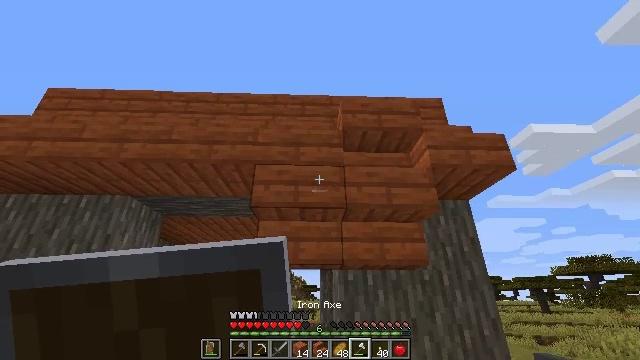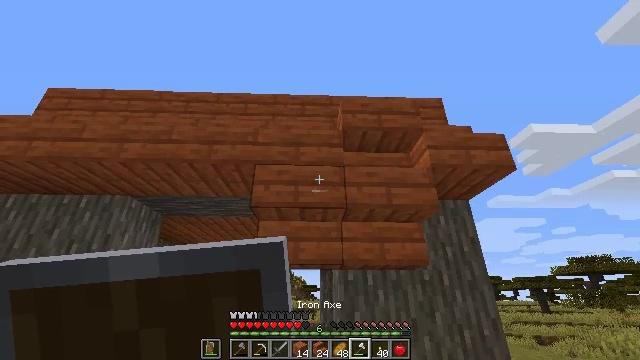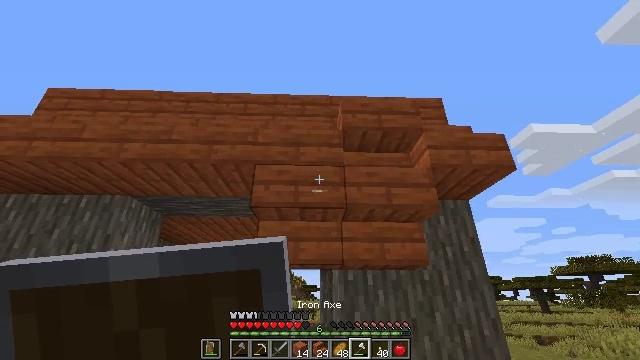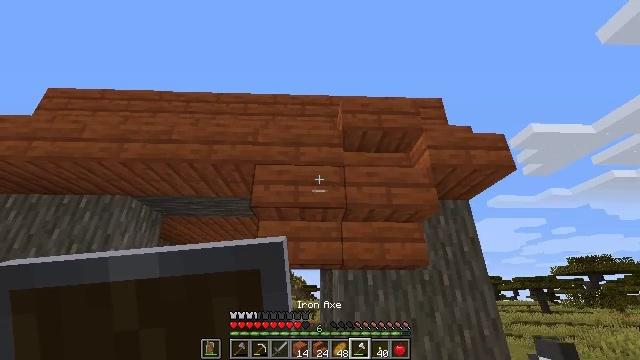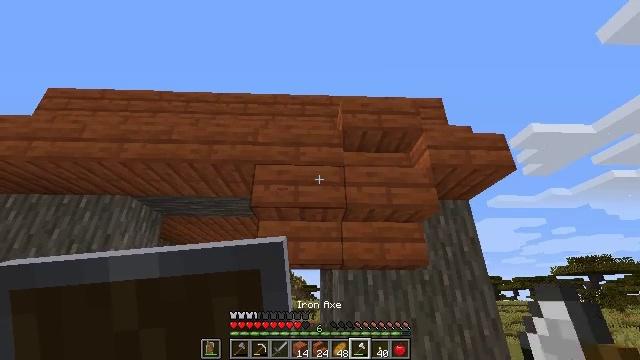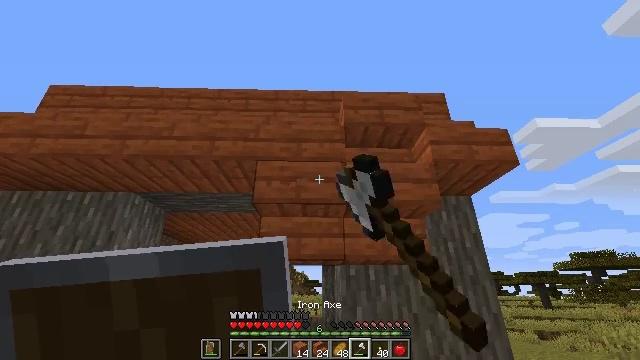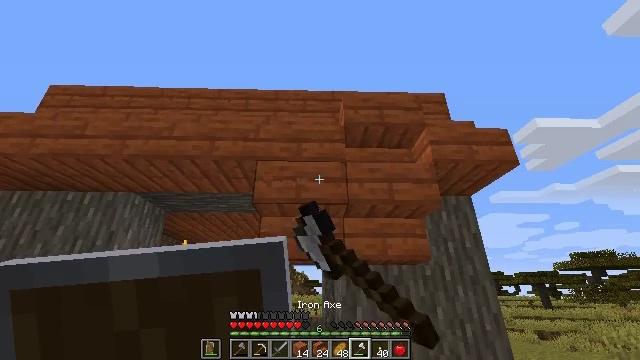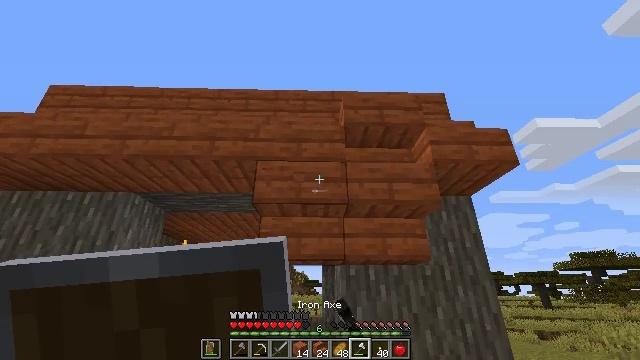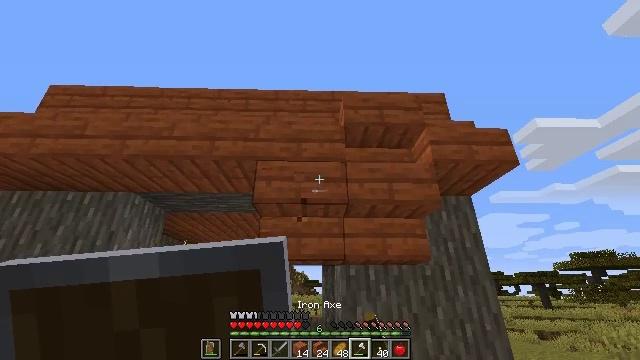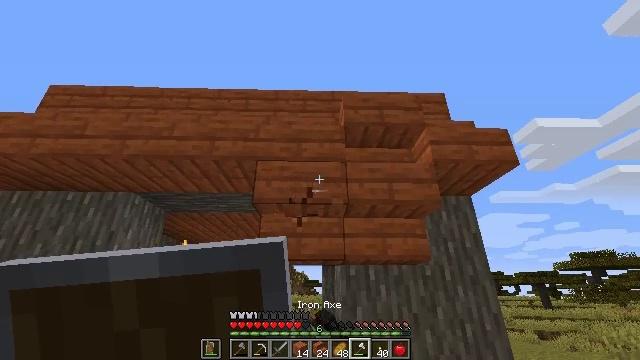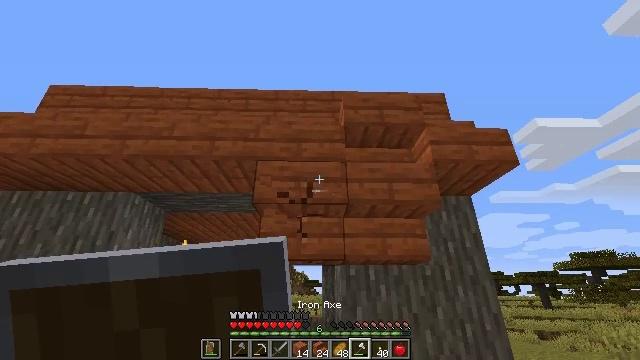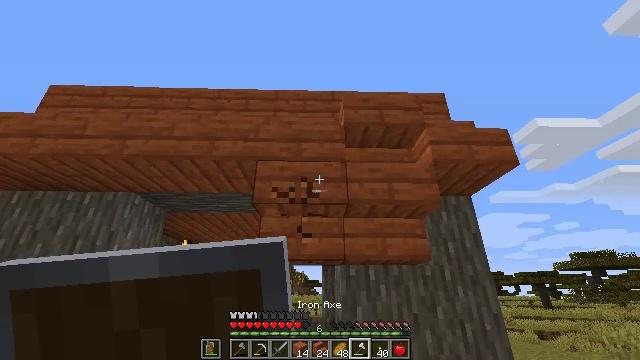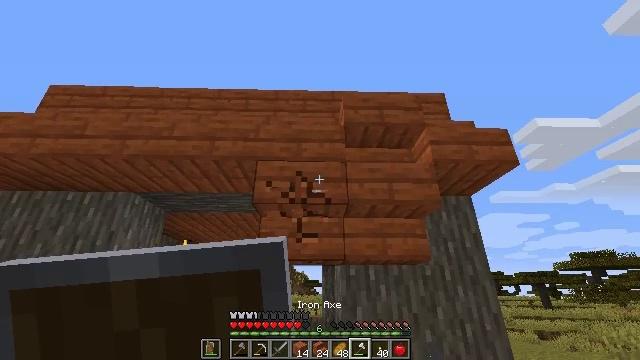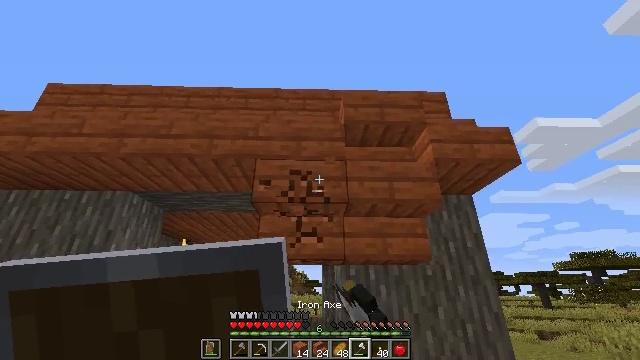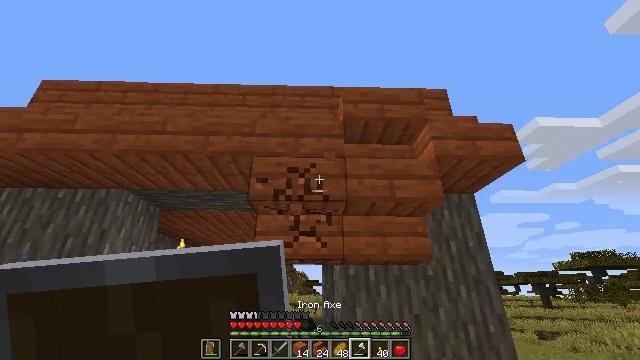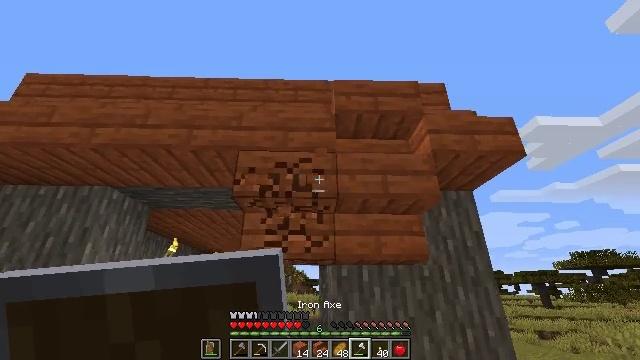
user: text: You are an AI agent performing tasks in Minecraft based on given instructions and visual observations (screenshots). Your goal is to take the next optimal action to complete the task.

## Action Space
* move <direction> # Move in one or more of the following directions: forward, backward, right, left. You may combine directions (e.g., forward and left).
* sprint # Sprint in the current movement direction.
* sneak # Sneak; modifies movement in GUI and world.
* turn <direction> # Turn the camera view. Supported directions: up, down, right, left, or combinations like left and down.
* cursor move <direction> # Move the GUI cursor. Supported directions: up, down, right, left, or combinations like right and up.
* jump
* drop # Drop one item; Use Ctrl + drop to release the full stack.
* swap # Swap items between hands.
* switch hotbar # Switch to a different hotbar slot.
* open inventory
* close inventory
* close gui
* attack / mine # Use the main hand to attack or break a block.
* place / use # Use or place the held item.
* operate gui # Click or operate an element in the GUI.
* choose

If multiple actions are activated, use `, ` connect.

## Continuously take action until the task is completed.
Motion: motion action
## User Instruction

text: Pick up the acacia stairs after mining.
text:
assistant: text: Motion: no_op
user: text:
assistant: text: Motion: no_op
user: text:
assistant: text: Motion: no_op
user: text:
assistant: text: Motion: attack / mine
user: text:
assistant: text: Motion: attack / mine
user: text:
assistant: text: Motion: attack / mine
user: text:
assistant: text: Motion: attack / mine
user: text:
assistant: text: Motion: attack / mine
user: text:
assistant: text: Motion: attack / mine
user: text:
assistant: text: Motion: attack / mine
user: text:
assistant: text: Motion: attack / mine
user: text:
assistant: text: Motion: attack / mine
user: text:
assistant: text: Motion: move forward, attack / mine
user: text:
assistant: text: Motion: move forward and move right, attack / mine
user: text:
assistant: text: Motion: move forward and move right, attack / mine
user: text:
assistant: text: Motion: move forward and move right, attack / mine
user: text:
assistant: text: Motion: move right, attack / mine
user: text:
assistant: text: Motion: attack / mine
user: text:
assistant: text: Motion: attack / mine
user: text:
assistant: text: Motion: turn up, attack / mine
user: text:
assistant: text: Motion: turn up, attack / mine
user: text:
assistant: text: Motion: turn up, attack / mine
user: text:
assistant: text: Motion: attack / mine
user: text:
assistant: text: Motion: attack / mine
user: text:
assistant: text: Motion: attack / mine
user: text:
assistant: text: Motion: attack / mine
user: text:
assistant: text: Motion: attack / mine
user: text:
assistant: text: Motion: attack / mine
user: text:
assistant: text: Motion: attack / mine
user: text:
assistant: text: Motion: attack / mine